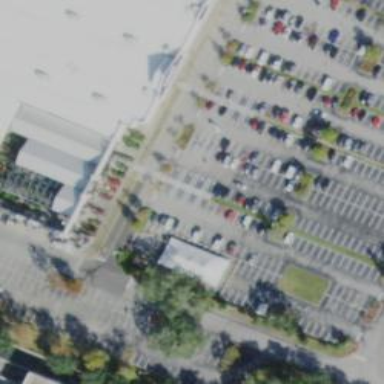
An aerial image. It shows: Parking space.